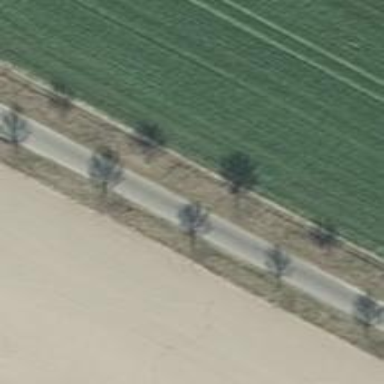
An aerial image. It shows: Row of deciduous broadleaved trees.